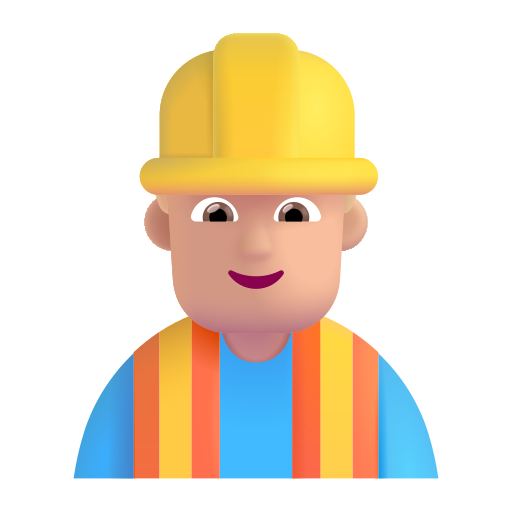
man construction worker color  light